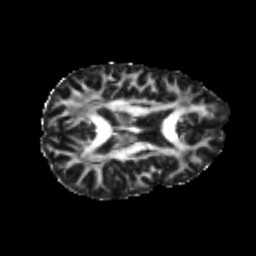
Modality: FA
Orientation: axial
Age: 22
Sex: female
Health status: healthy
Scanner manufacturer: philips
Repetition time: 7.385 s
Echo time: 0.08599 s